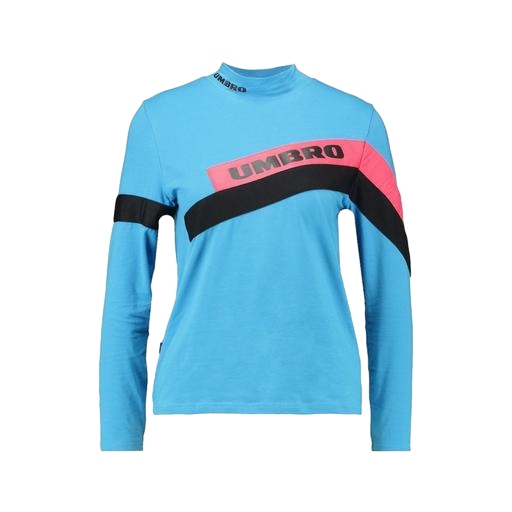
blue iconic women's long-sleeved t-shirt, blue z 6 long sleeve tee, blue graphic long-sleeve tee, white background